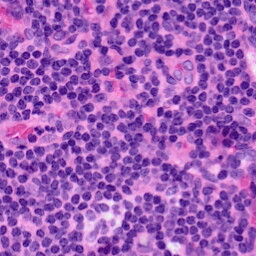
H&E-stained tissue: LymphNode